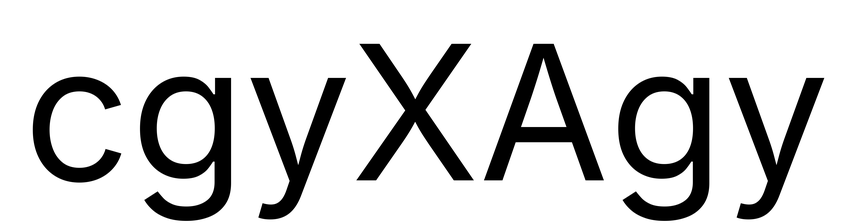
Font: Inter_Regular